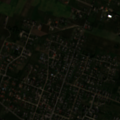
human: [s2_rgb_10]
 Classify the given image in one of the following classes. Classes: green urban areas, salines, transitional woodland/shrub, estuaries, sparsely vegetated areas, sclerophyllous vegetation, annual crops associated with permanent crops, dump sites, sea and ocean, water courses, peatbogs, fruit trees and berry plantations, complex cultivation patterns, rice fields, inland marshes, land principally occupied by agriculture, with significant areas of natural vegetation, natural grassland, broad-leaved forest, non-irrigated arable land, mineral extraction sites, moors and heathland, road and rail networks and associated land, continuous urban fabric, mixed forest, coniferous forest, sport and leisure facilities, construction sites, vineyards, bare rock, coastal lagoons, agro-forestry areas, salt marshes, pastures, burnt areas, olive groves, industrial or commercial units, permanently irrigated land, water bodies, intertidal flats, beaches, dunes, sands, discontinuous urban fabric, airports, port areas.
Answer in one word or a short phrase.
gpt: discontinuous urban fabric, non-irrigated arable land, complex cultivation patterns, land principally occupied by agriculture, with significant areas of natural vegetation